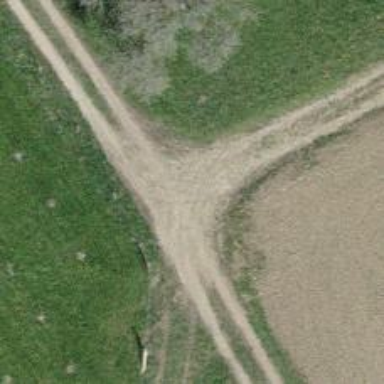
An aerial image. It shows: Dirt track with track grade of 5.